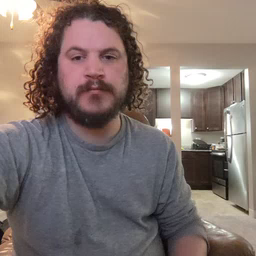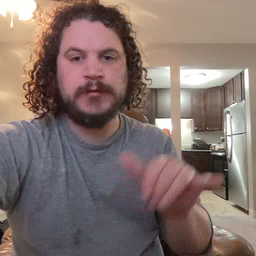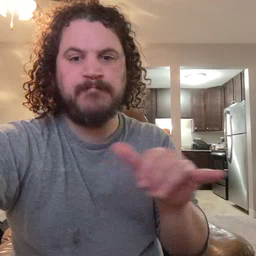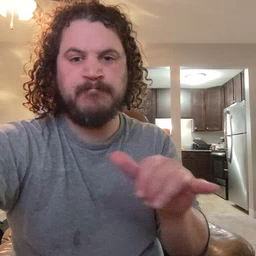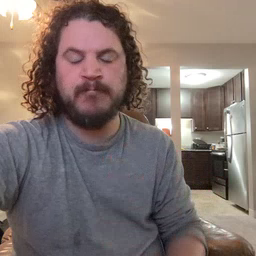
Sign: same